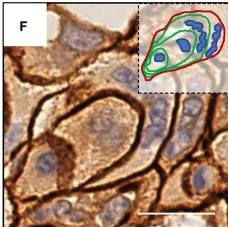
Complex morphologies of CIC structures. (F) Sequential internalization of three cells. Inserted pictures are schematic cartoons for the indicated CIC structures, respectively. Scale bar: 20 mum.
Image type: pathology (immunostaining)